Field crop: tomato
Growth stage: 1
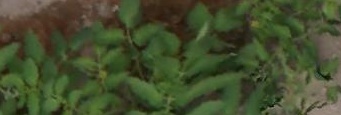
Species: tomato